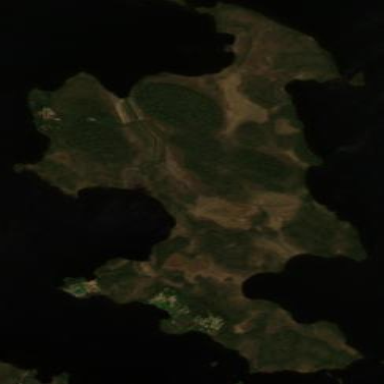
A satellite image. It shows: Island.